Question: I realized that ggplot assigns the colours to the vertical lines in a different way than I expect it to do.
Creating the data frame:
'''
wages <- rnorm(100, 0.9, 0.5)
ids <- as.factor(round(rnorm(100, 1342, 98)))
x <- data.frame(ids, wages)
'''
Drawing the distribution, specifying colours of the vertical lines:
'''
ggplot(x, aes(x = wages)) +
geom_density(alpha=.4, colour = "darkgrey", fill = "darkgrey") +
geom_vline(data = x, aes(xintercept = mean(x$wages), colour = "green"),
linetype = 1, size = 0.5)+
geom_vline(data = x, aes(xintercept = median(x$wages), colour = "blue"),
linetype = 1, size = 0.5) +
geom_vline(data = x, aes(xintercept = mean(x$wages)+1*sd(x$wages), colour = "red"),
linetype = 1, size = 0.5)+
xlim(c(0,3))
'''

Your graph will look differently, however one result stays the same: The median and the mean+1sd line colours are switched. Does anyone know how to fix this? Thanks
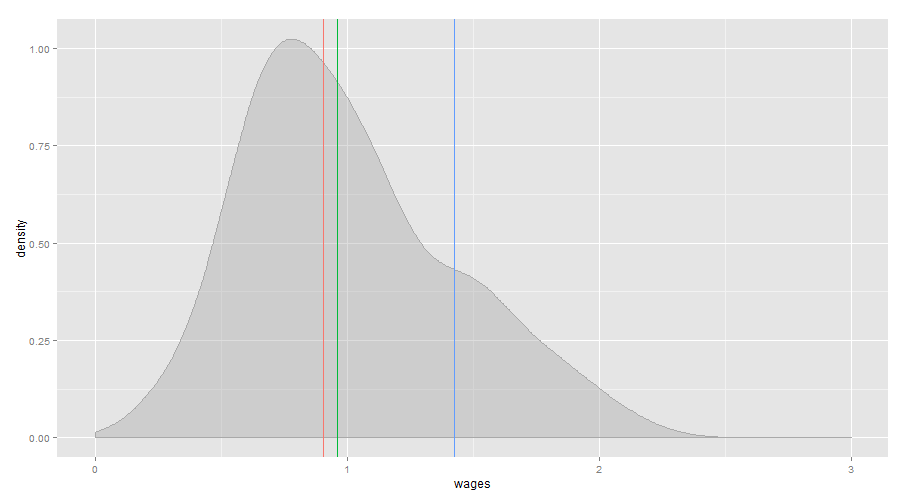
Answer: As you are providing colors by their name and not mapping to variable, 'colour=' should be placed outside the 'aes()'.
'''
ggplot(x, aes(x = wages)) +
geom_density(alpha=.4, colour = "darkgrey", fill = "darkgrey") +
geom_vline(data = x, aes(xintercept = mean(x$wages)),colour = "green",
linetype = 1, size = 0.5)+
geom_vline(data = x, aes(xintercept = median(x$wages)),colour = "blue",
linetype = 1, size = 0.5) +
geom_vline(data = x, aes(xintercept = mean(x$wages)+1*sd(x$wages)),colour = "red",
linetype = 1, size = 0.5)+
xlim(c(0,3))
'''